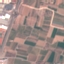
Land use / land cover: PermanentCrop